Question: I have achieved the same. But Update and View links are current model name
I have four tables
Event
- has many task
- has many agreement
- has many attendants
- has many tags
- has many documents
Agreements, Attendants(Person of Company),Tags,Documents
- All Associated with event_id
'''
**This Current Link** : http://localhost/event_tracking/trunk/**event**/update/1
**Required Link :** http://localhost/event_tracking/trunk/**task**/update/1
'''

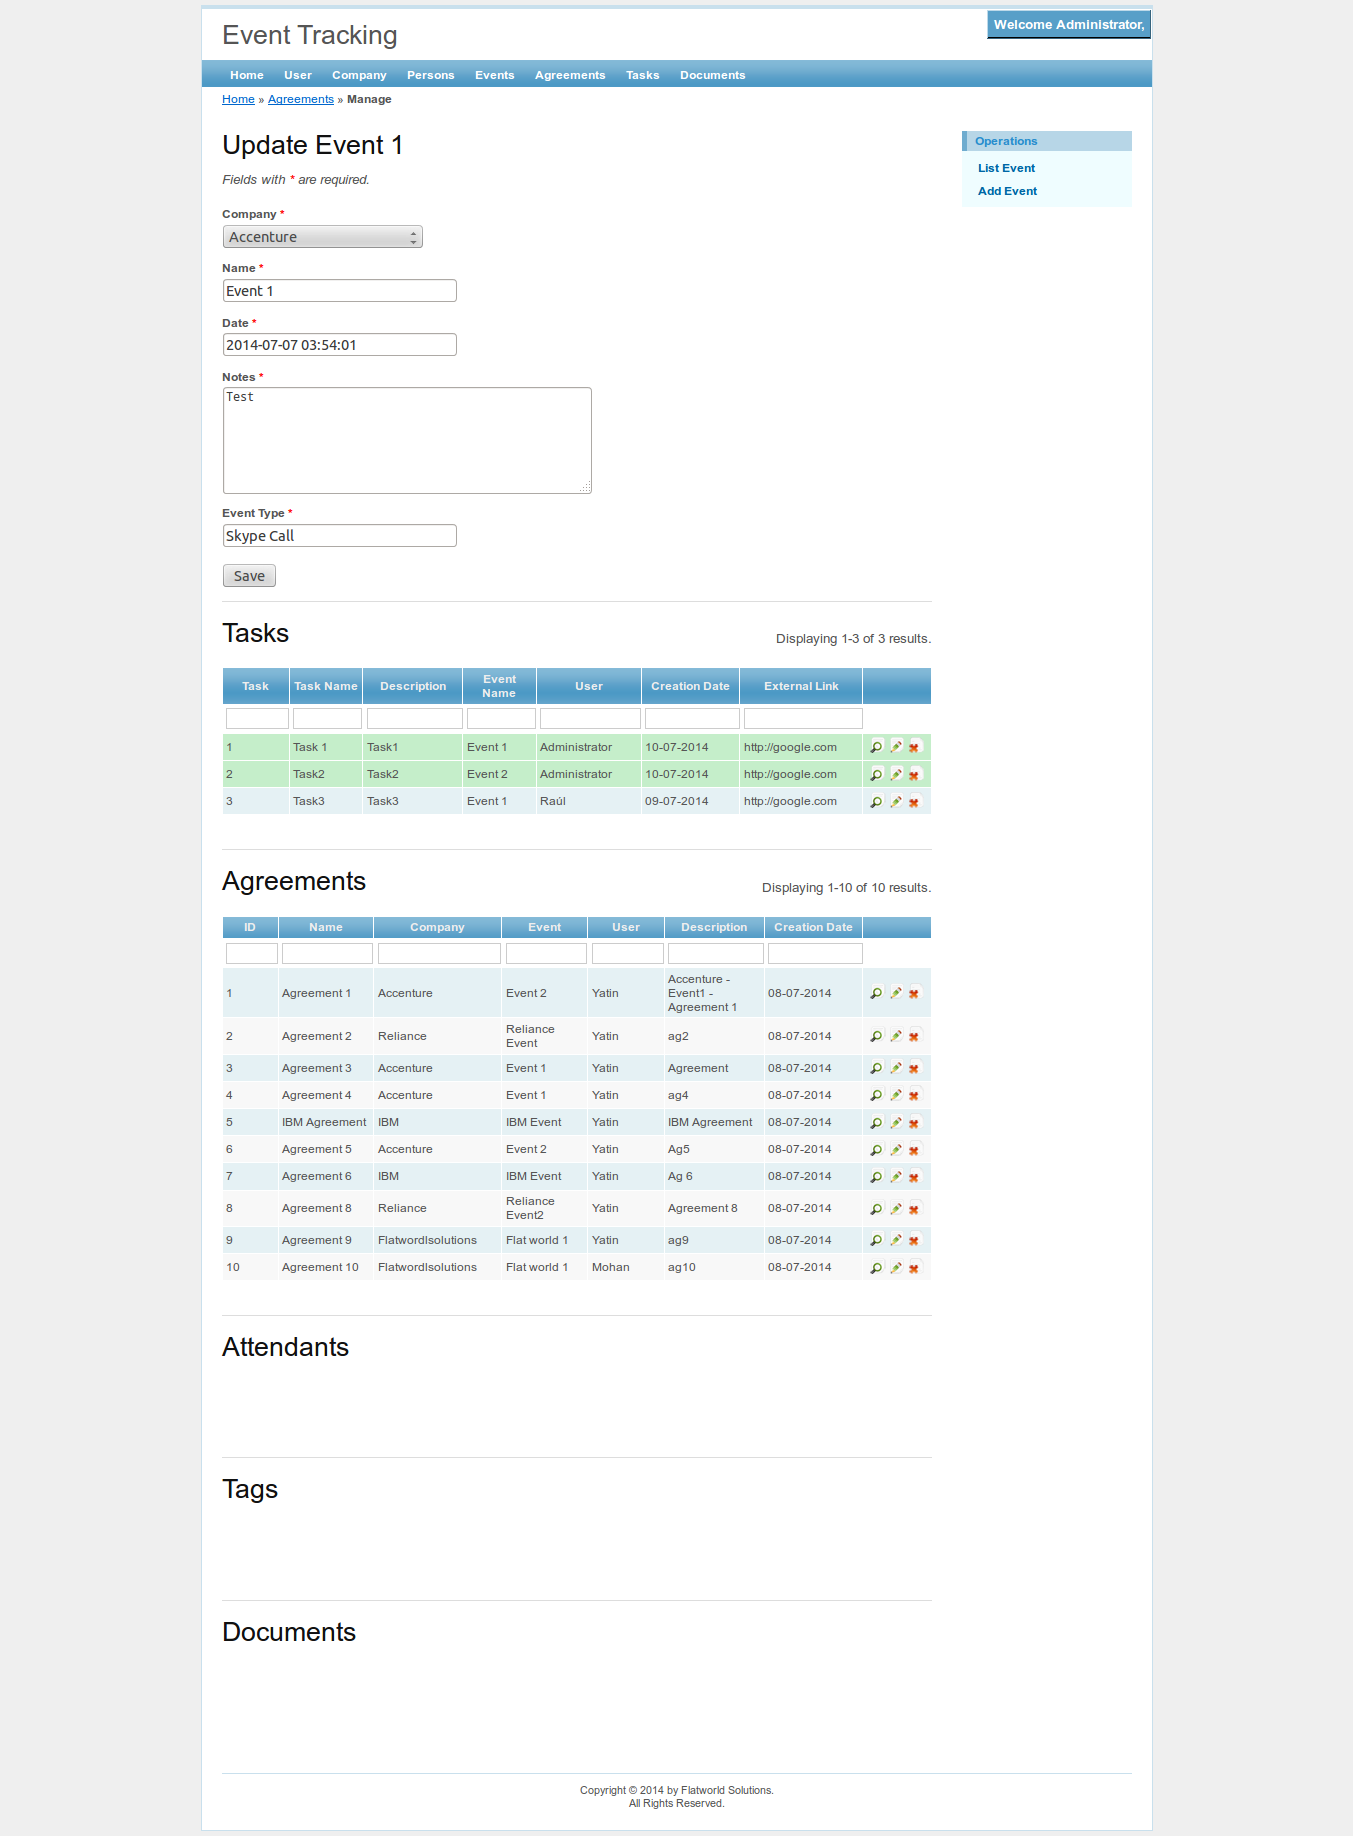
Answer: User renderPartial function in related model view.
'''
echo $this->renderPartial('application.views.person.admin',array('model'=>$person_model));
'''
Also worked as above
'''
echo $this->renderPartial('//person/admin',array('model'=>$person_model));
'''